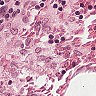
Metastatic tissue present: no